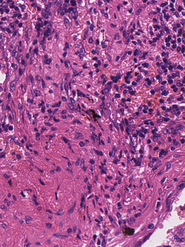
Tumor epithelial tissue: no
Tumor-associated stroma tissue: yes
Normal tissue: no